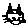
Label: cat